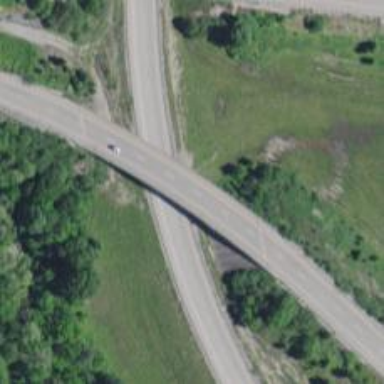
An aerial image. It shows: Motorway link bridge.